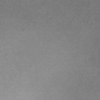
Label: dusty